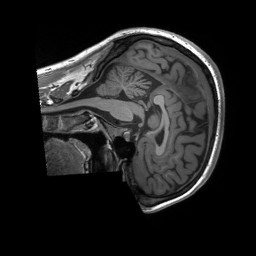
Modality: T1w
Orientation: sagittal
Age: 24
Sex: female
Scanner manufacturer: siemens
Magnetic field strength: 3 T
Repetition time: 2.3 s
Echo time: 0.00232 s